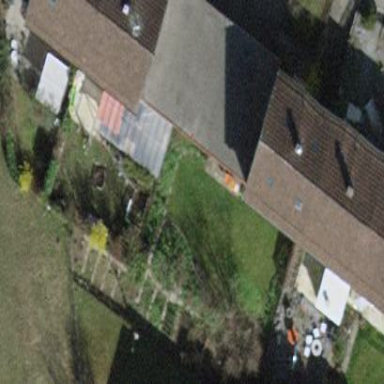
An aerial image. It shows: Flat roof garages.